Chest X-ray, PA view. Patient: 28 years old, sex F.
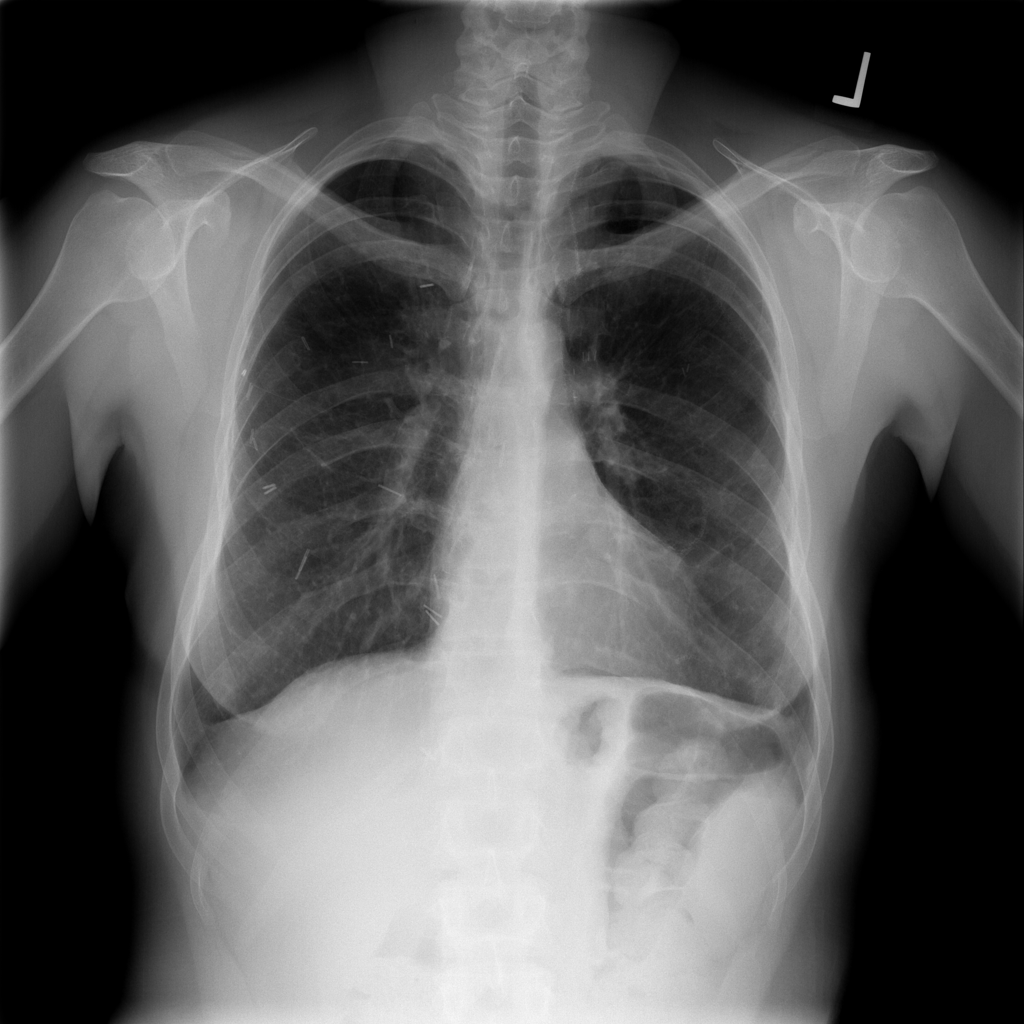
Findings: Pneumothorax